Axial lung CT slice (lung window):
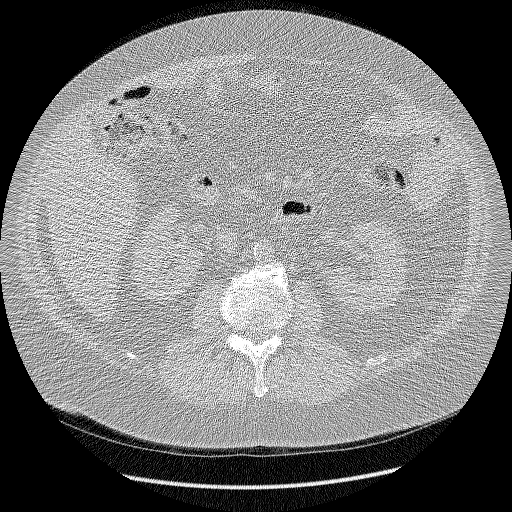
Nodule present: no